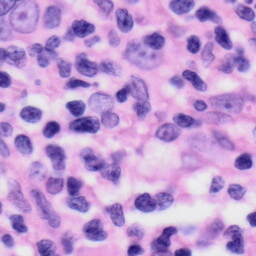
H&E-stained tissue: Skin